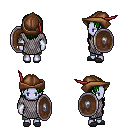
a pixel art fantasy rpg character, female body template, dark elf, purple skin, chain mail, teal pants, green long hairstyle, leather cap, white cloth bracers, gray slippers, shield, four views (front, back, left, right), 2x2 character sprite sheet, small pixel art, hard edges, no anti-aliasing